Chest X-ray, AP view. Patient: 53 years old, sex M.
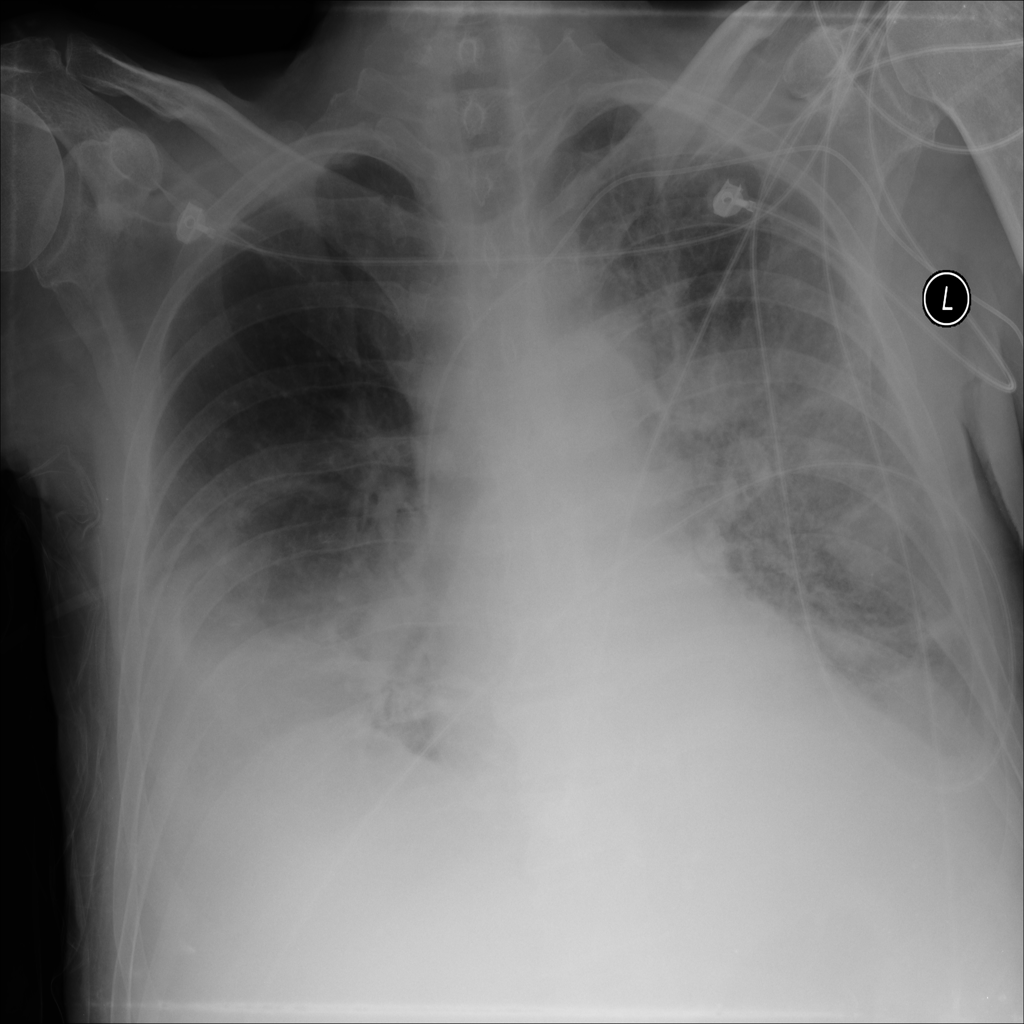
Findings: Consolidation